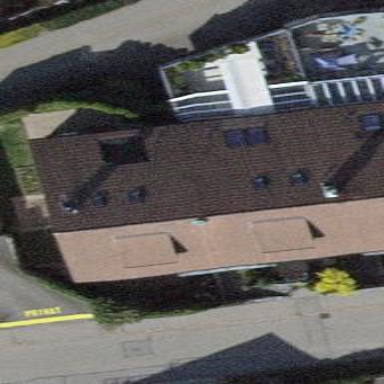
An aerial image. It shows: Terrace building with gabled roof.